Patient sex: M
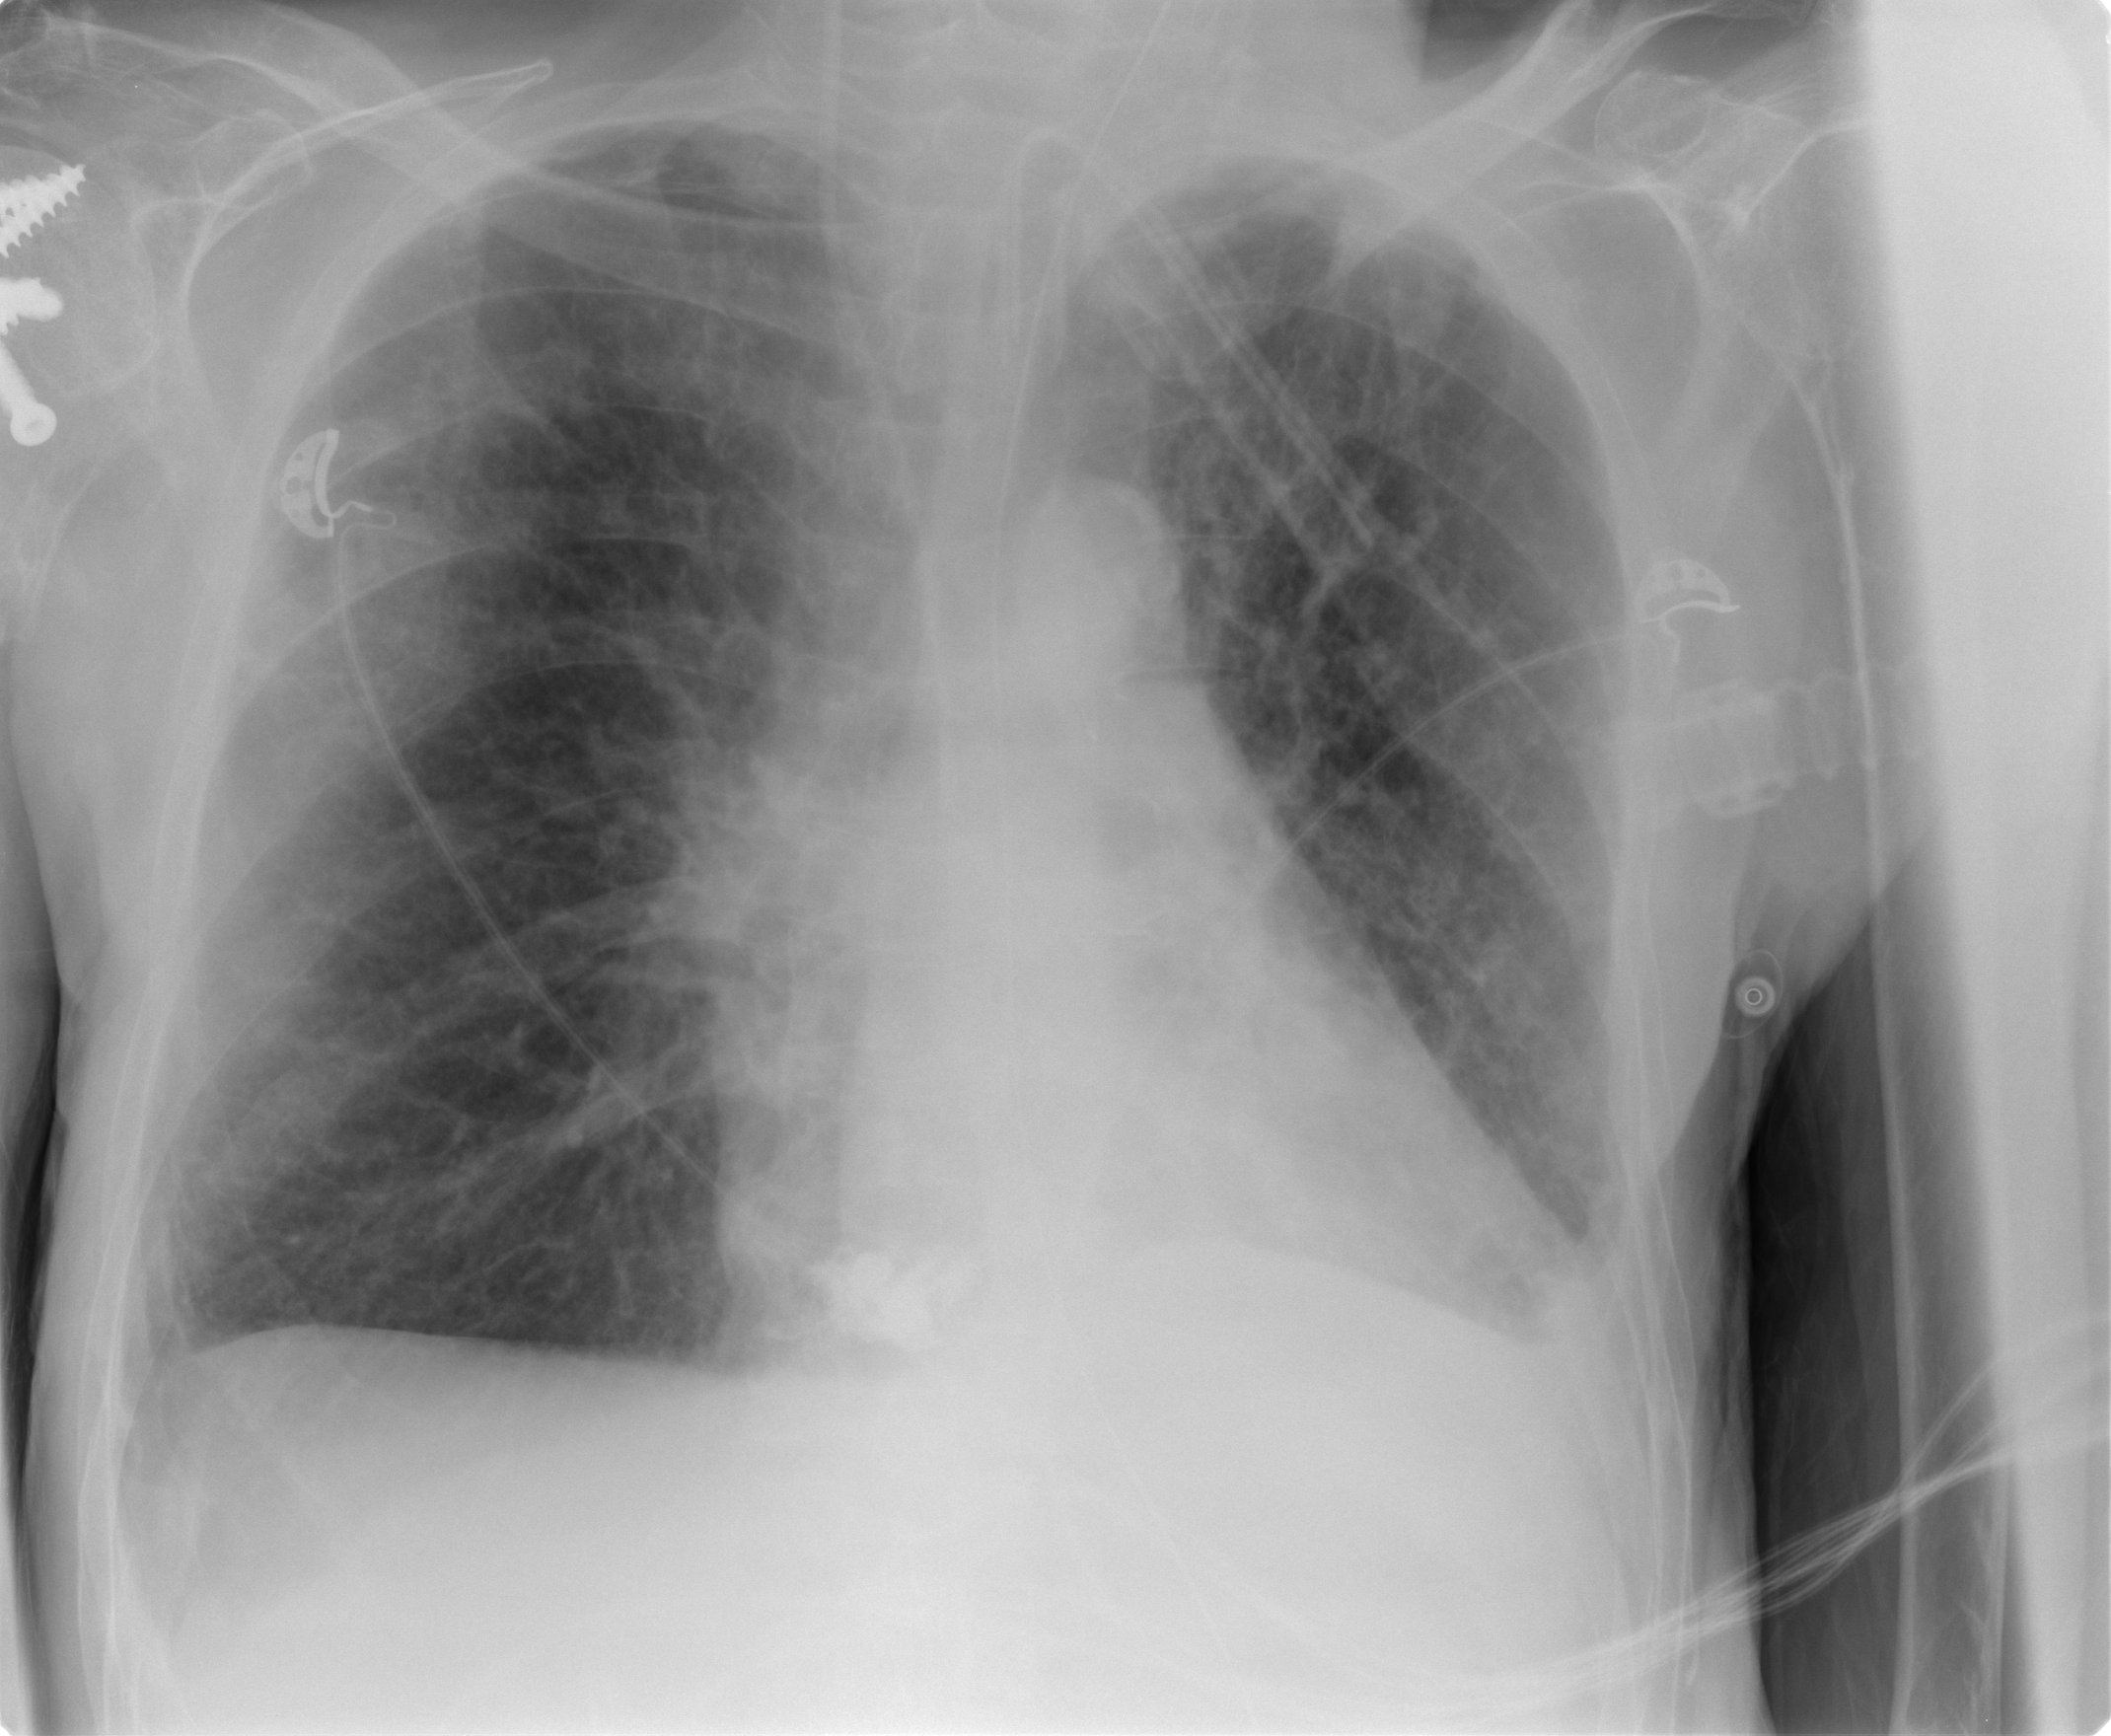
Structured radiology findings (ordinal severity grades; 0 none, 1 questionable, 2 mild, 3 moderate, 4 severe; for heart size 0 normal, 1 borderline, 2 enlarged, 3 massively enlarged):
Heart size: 0
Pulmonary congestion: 2
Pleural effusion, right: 2
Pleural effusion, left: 2
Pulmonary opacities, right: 0
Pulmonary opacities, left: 0
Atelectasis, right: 0
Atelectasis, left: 2